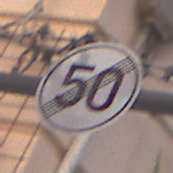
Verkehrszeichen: EndeGeschwindigkeit50
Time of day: MorningAfternoon
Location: Outdoor (Urban)
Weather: Clear
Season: NotSpecified
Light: Natural